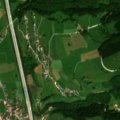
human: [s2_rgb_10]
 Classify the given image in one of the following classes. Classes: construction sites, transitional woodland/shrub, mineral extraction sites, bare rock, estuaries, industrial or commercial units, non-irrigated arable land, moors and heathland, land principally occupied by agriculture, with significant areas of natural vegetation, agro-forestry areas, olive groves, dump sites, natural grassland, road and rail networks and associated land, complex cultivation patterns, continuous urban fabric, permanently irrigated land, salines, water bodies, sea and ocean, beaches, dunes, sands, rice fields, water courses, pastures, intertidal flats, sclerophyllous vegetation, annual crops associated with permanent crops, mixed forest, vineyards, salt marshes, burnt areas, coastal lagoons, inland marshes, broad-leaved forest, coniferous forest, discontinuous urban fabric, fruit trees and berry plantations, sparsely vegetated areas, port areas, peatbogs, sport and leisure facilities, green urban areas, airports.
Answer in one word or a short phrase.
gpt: discontinuous urban fabric, pastures, broad-leaved forest, mixed forest